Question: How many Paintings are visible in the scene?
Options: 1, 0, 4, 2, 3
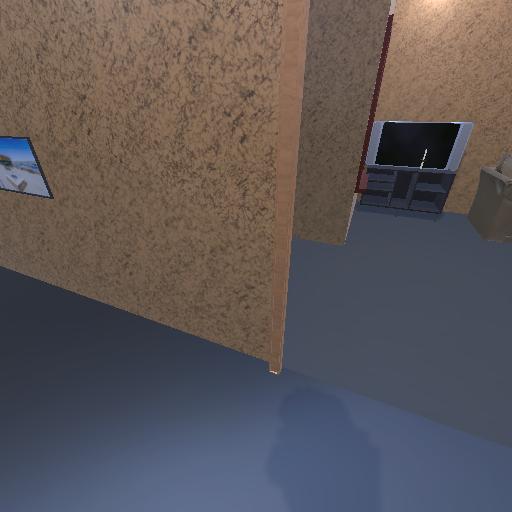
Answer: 1